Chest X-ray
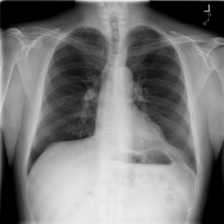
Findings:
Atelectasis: negative
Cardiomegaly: negative
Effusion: negative
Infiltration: negative
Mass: negative
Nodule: negative
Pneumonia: negative
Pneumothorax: negative
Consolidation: negative
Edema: negative
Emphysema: negative
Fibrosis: negative
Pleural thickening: negative
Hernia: negative